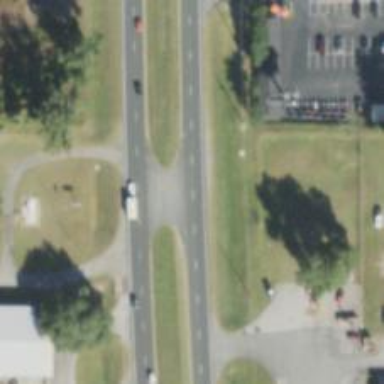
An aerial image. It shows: Trunk link road with asphalt surface.